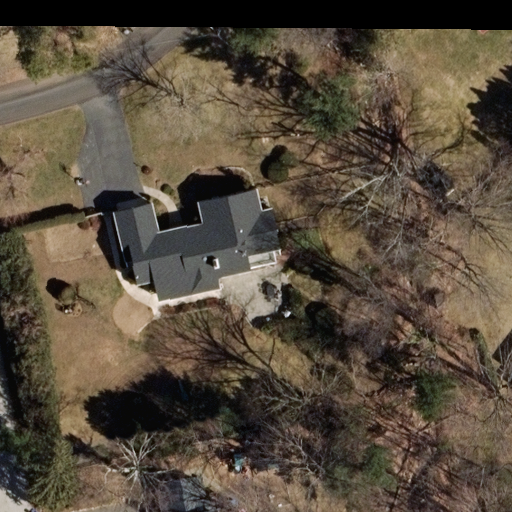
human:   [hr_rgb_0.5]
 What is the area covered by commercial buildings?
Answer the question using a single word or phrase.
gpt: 0m2

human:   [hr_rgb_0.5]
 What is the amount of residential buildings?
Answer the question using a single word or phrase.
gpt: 3

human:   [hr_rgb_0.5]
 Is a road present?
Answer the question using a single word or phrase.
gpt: yes

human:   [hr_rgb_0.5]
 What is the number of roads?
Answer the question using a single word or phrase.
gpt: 1

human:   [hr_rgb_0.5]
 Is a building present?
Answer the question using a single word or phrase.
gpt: yes

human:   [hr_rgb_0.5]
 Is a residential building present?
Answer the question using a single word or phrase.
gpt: yes

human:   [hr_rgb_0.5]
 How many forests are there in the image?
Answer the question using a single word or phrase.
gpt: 0

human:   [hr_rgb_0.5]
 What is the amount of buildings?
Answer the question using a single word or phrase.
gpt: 3

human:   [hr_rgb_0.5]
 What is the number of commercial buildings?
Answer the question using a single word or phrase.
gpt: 0

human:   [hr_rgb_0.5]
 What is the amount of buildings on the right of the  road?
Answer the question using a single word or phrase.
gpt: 3

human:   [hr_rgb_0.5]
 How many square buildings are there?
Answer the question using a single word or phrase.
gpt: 0

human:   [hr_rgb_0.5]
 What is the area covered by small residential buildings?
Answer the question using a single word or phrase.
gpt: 92m2

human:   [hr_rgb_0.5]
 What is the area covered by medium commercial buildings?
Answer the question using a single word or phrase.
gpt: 0m2

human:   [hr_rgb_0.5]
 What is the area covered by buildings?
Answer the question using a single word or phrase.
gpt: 552m2

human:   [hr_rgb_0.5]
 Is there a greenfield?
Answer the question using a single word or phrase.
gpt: no

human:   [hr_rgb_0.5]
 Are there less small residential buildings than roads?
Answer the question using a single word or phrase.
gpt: no

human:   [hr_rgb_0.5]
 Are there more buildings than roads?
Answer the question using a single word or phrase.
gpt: yes

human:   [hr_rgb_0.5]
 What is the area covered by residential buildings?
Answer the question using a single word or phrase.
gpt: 552m2

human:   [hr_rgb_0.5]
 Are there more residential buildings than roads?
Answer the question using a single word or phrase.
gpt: yes

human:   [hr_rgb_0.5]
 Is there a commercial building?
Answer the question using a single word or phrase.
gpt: no

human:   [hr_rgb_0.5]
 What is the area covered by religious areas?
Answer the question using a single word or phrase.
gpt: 0m2

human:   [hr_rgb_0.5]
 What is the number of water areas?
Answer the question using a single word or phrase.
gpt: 0

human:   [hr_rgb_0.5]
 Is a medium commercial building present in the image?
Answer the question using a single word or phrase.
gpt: no

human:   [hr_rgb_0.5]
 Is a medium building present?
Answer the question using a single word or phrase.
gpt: yes

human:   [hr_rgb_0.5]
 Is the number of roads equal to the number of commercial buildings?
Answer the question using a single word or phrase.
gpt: no

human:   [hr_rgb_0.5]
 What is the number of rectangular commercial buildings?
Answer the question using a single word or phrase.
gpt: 0

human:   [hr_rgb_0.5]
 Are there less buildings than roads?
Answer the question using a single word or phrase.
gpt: no

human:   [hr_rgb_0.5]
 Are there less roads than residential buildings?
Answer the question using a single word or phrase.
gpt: yes

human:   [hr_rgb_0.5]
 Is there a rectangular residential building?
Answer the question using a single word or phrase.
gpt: yes

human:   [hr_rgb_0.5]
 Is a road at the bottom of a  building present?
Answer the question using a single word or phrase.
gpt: no

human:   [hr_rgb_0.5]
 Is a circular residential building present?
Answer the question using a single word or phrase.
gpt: no

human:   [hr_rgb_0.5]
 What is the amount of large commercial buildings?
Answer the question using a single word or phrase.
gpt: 0

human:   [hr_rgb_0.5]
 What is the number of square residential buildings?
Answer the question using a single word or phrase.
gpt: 0

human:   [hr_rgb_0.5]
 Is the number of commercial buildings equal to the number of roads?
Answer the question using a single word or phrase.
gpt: no

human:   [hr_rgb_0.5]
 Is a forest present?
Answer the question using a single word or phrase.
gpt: no

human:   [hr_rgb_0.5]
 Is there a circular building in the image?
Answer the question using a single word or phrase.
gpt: no

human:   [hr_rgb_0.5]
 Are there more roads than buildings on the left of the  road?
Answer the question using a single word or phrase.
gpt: yes

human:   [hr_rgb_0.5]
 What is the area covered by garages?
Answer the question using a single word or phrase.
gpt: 0m2

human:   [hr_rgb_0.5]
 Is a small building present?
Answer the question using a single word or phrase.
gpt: yes

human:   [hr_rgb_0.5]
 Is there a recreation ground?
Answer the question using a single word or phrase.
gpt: no

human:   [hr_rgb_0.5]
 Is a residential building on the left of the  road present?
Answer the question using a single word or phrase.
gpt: no

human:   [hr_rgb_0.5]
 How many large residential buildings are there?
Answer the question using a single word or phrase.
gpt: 0

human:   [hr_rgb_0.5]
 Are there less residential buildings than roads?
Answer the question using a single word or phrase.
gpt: no

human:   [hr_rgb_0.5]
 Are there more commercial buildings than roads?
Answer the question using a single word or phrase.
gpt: no

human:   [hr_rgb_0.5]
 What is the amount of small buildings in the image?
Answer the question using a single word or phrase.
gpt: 2

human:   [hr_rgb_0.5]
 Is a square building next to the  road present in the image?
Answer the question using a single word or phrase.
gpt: no

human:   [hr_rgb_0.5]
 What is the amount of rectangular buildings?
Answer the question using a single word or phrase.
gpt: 1

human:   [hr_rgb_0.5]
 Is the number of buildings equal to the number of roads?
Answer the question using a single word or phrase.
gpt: no

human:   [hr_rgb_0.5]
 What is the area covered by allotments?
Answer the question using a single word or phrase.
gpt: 0m2

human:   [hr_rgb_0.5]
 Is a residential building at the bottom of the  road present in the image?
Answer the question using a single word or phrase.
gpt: yes

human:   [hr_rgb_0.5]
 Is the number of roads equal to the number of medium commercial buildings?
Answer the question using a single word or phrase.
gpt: no

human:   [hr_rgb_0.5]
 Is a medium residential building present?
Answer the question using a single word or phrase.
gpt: yes

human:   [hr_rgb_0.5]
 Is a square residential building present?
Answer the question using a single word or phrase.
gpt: no

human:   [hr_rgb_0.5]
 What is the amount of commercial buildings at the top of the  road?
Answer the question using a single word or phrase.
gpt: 0

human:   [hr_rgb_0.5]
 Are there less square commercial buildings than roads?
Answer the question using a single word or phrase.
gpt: yes

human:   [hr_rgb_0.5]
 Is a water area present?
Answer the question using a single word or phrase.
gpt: no

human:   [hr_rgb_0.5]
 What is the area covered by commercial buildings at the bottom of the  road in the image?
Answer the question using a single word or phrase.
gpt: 0m2

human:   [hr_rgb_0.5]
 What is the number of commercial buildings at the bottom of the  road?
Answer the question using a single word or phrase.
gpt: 0

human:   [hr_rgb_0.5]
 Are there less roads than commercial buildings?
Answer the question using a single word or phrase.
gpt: no

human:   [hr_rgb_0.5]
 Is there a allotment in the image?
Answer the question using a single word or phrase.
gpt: no

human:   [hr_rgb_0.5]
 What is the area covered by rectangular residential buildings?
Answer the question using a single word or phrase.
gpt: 49m2

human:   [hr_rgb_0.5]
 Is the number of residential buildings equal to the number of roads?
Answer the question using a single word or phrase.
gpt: no

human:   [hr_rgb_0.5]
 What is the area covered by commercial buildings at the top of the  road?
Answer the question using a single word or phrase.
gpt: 0m2

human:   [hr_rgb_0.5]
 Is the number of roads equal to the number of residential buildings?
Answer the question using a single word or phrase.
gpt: no